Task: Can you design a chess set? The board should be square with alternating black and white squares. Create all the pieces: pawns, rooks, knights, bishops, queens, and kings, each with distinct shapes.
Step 3015:
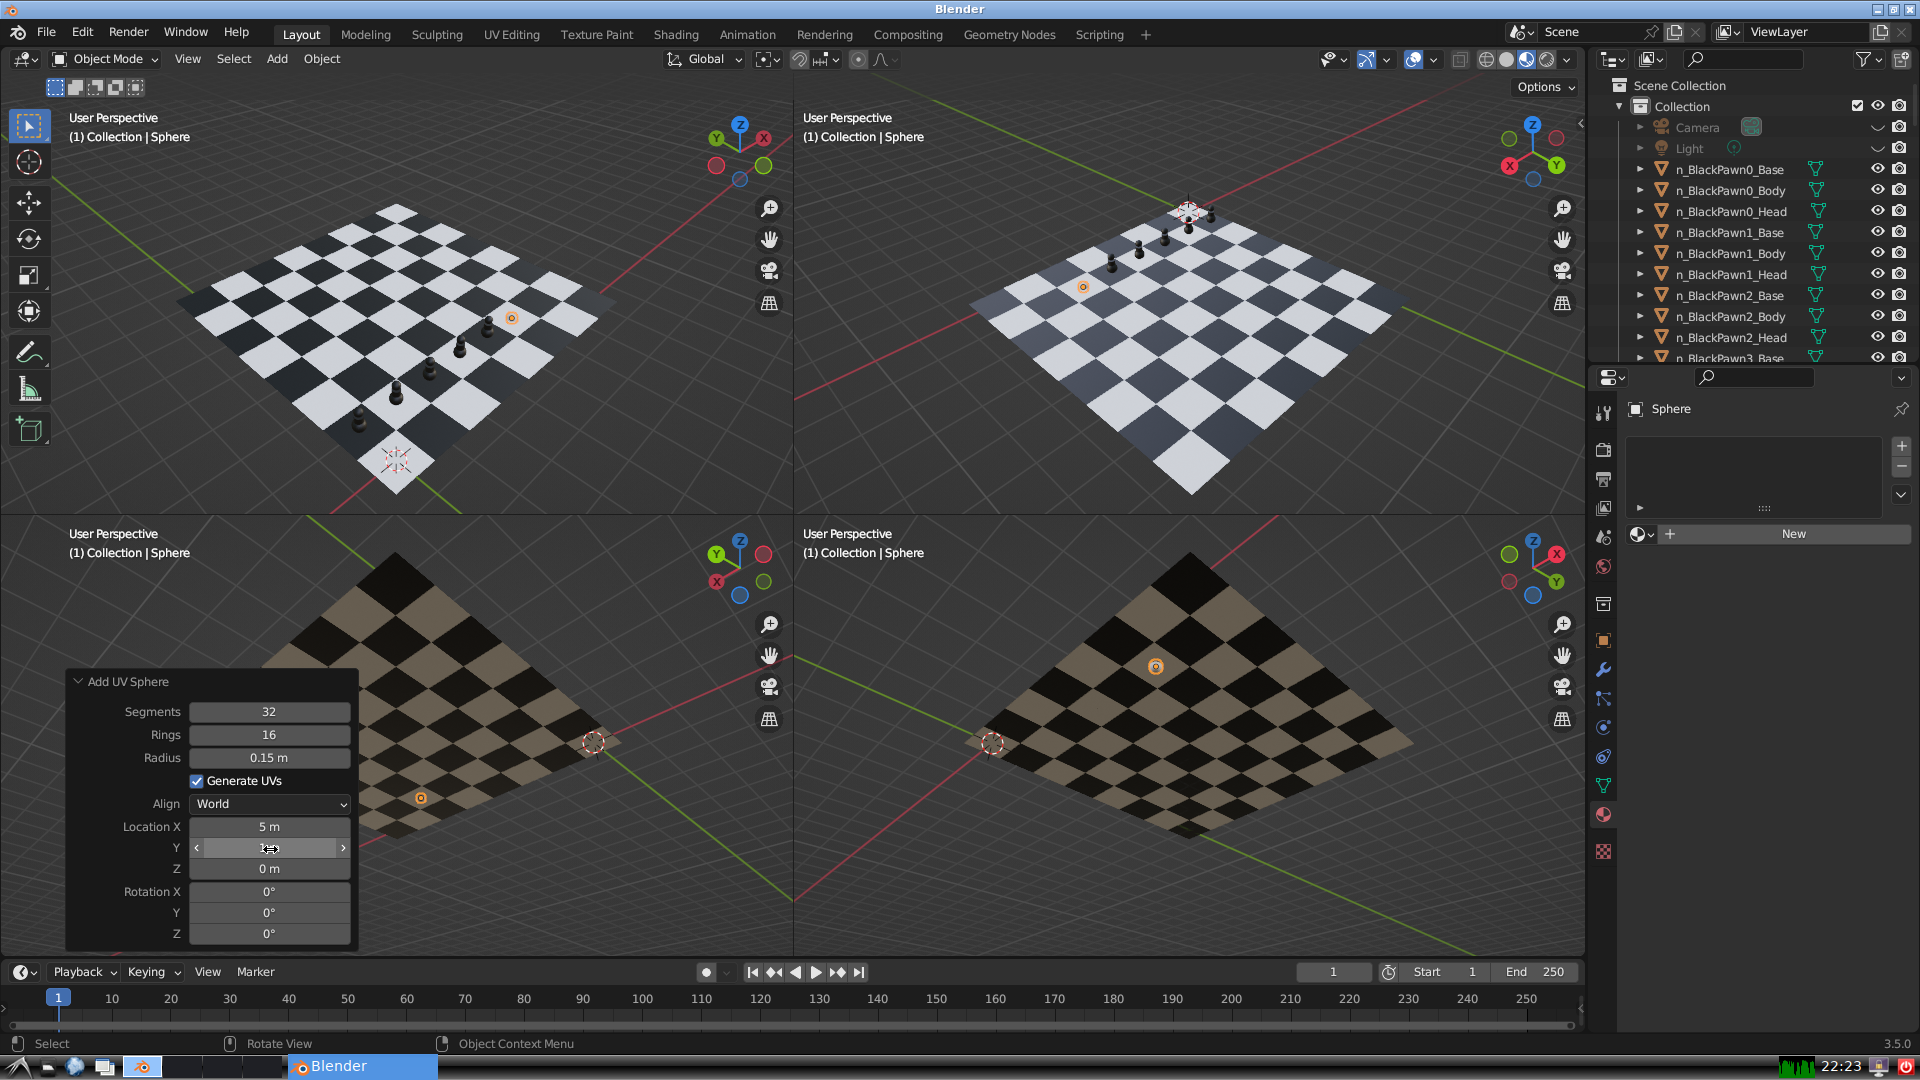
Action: {"mouse_move": [270, 867]}